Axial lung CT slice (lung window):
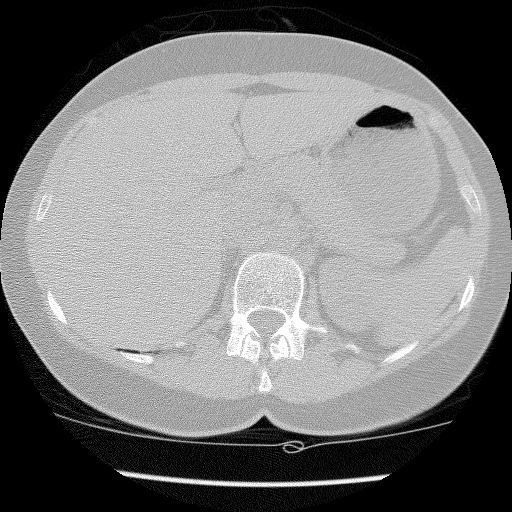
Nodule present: no